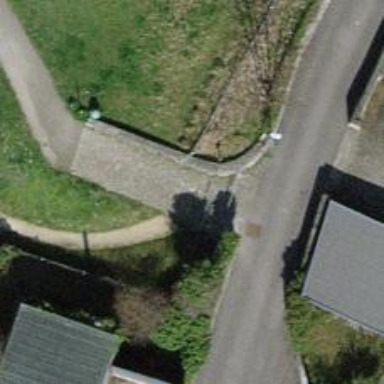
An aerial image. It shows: Excellent visibility footway with fine gravel surface.